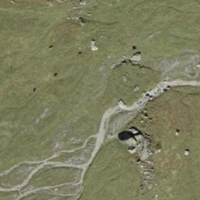
EUNIS habitat code: 23
Species observed at this site:
Phoenicurus ochruros
Oenanthe oenanthe
Corvus corax